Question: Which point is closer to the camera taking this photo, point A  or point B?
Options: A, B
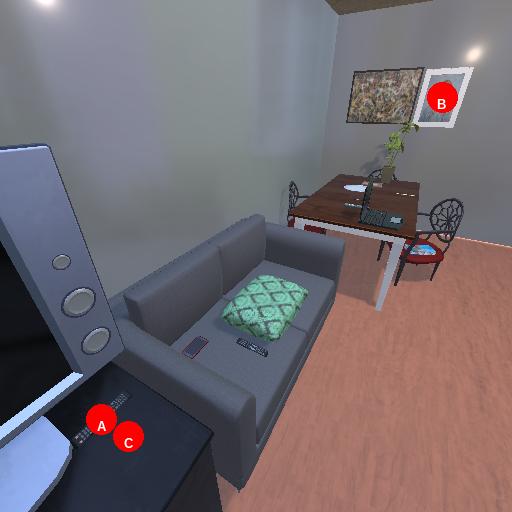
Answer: A